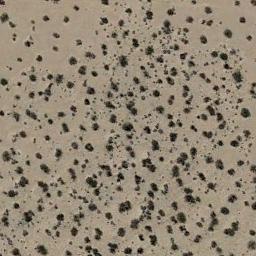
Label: chaparral